Interaction volume radius: 10 \u00c5
Interaction volume height: 20 \u00c5
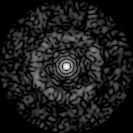
Disorder parameter: 0.843